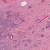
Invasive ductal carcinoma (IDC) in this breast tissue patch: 1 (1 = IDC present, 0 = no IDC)